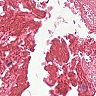
Metastatic tissue present: no